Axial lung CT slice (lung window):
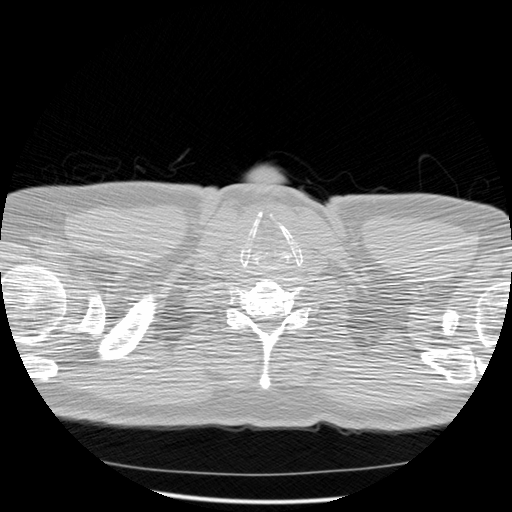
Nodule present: no